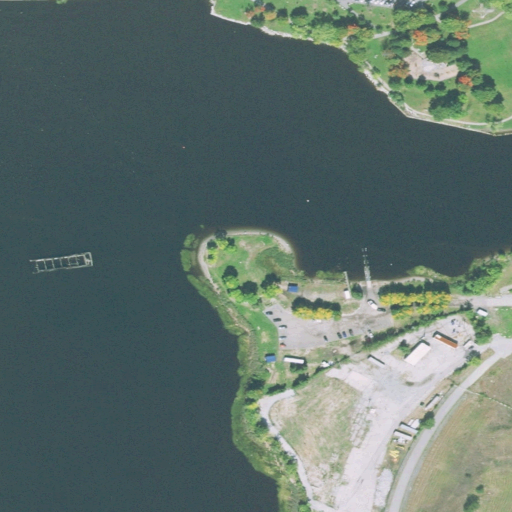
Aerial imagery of cape in Rhode Island named Bold Point containing open water, medium intensity development, grassland, low intensity development, high intensity development, barren land, open development, pasture, and deciduous forest